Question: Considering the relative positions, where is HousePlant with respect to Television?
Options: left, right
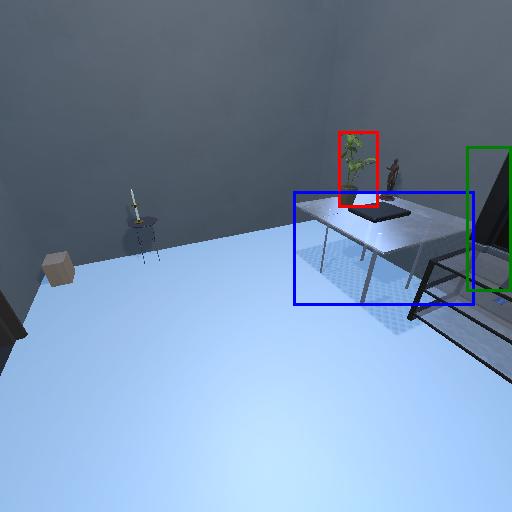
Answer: left